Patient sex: M
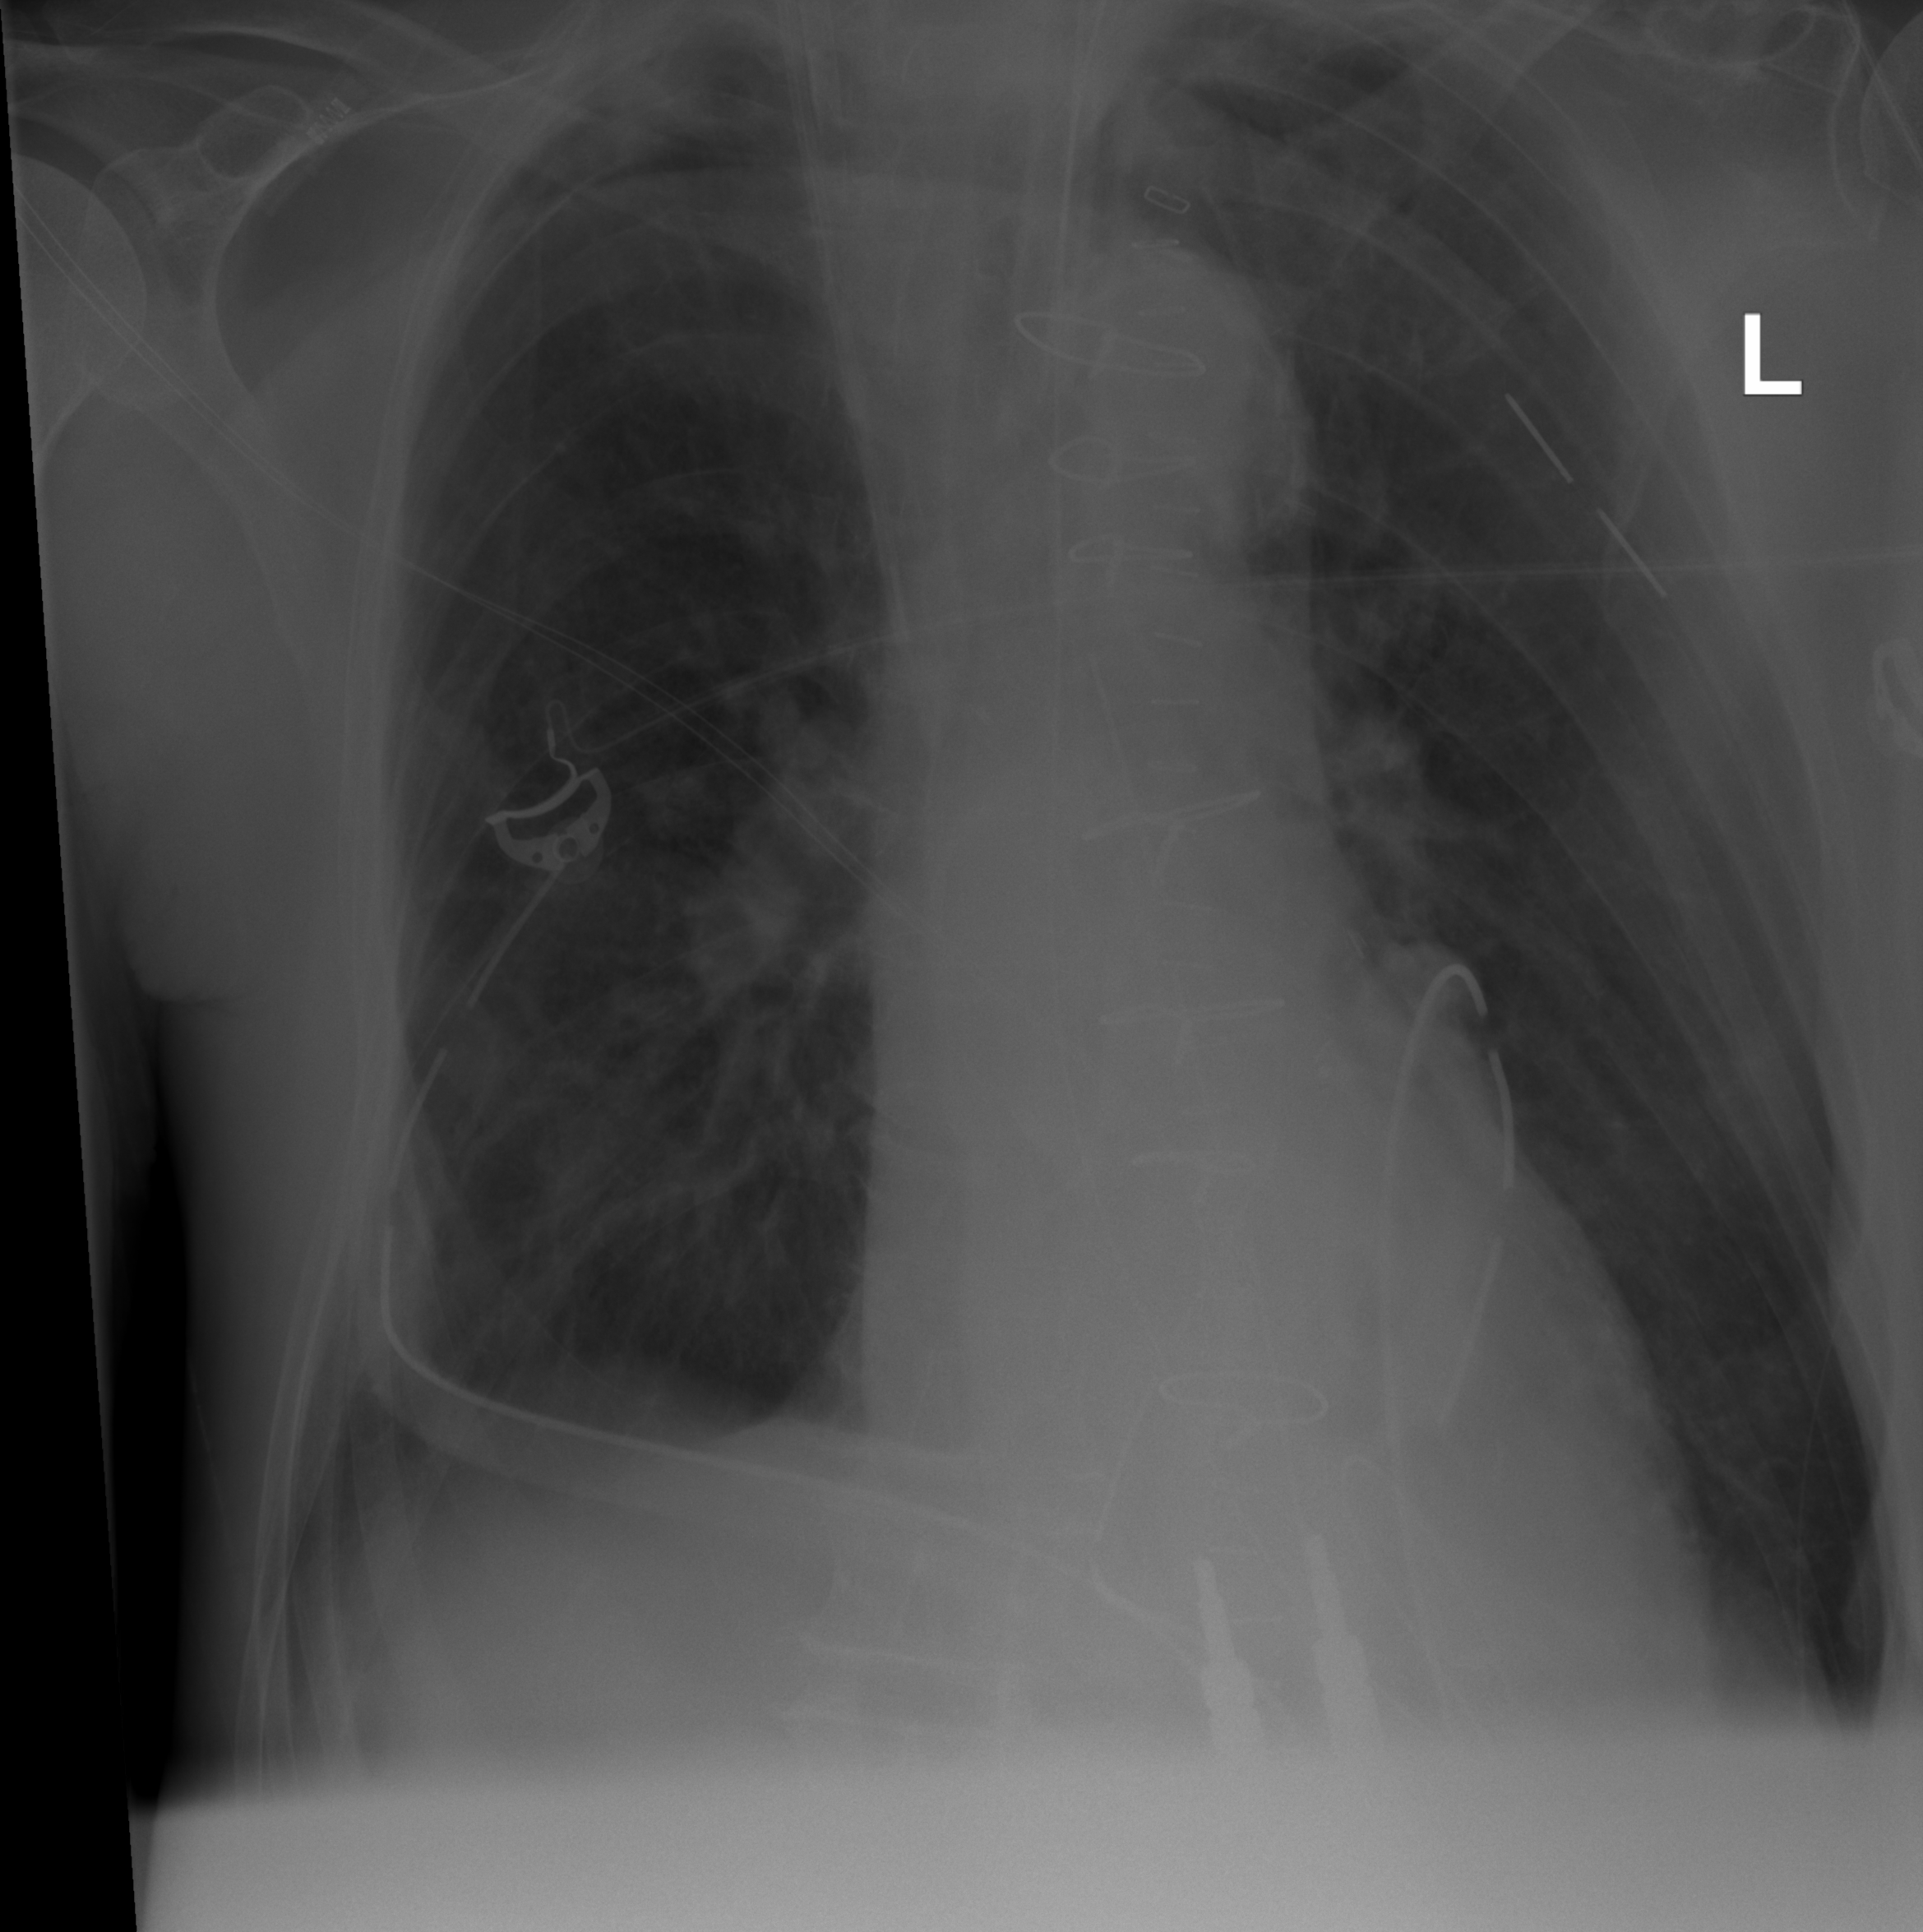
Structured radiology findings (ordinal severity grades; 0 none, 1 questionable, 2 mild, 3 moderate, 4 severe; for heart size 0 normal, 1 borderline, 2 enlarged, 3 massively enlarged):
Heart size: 0
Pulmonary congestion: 1
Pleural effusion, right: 0
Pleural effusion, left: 0
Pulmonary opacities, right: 0
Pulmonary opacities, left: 0
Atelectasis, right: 0
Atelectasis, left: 0